Field crop: maize
Growth stage: 2
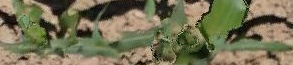
Species: maize